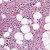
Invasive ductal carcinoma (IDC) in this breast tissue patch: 1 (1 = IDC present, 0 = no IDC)